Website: home-depot
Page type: payment
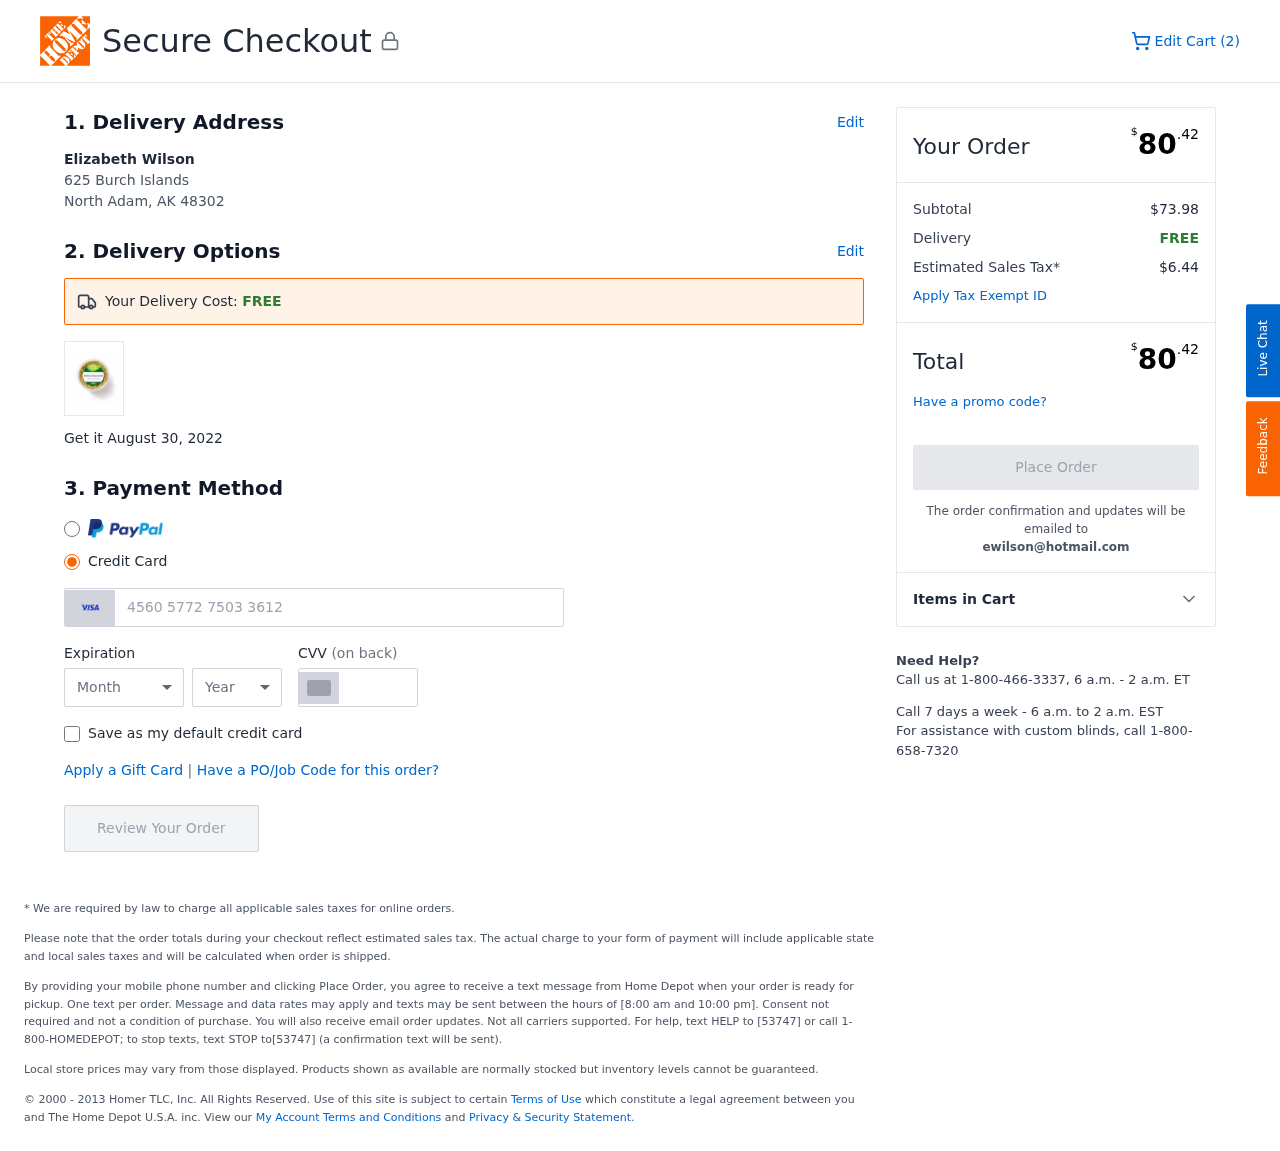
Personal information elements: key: PII_CARD_CVV
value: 760
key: PII_CARD_EXPIRY_MONTH
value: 10
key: PII_CARD_EXPIRY_YEAR
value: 28
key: PII_CARD_NUMBER
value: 4560 5772 7503 3612
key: PII_CITY_STATE_ZIP
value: North Adam, AK 48302
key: PII_EMAIL
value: ewilson@hotmail.com
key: PII_FULLNAME
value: Elizabeth Wilson
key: PII_STREET
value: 625 Burch Islands
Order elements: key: ORDER_NUM_ITEMS
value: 2
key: ORDER_DELIVERY_DATE
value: August 30, 2022
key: ORDER_TOTAL
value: $80.42
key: ORDER_SUBTOTAL
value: $73.98
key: ORDER_SHIPPING_COST
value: FREE
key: ORDER_TAX
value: $6.44